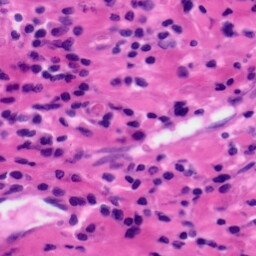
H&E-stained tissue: Tonsil